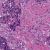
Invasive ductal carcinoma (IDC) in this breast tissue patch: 1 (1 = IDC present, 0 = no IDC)